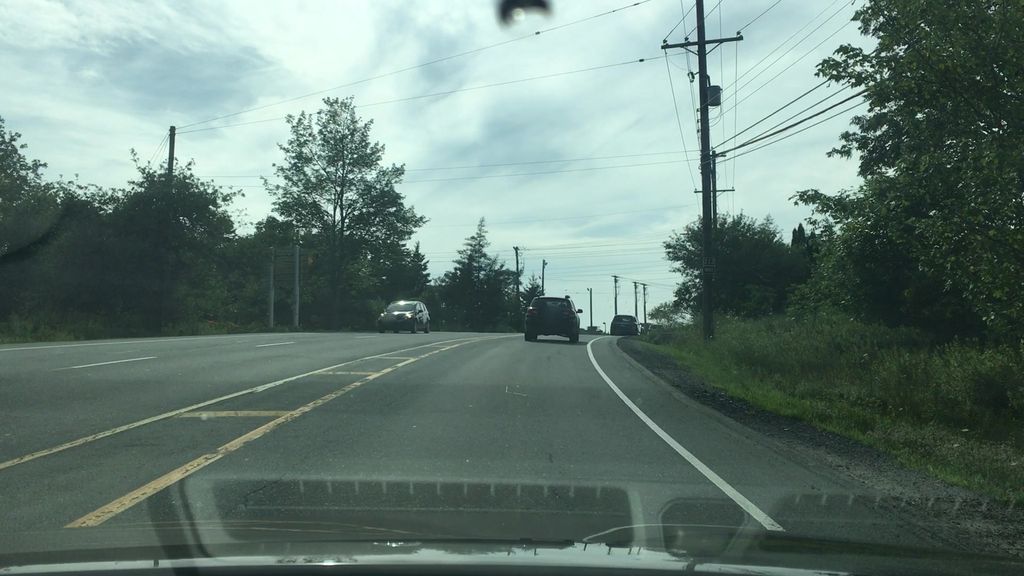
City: halifax